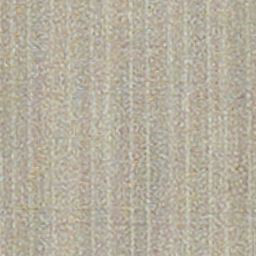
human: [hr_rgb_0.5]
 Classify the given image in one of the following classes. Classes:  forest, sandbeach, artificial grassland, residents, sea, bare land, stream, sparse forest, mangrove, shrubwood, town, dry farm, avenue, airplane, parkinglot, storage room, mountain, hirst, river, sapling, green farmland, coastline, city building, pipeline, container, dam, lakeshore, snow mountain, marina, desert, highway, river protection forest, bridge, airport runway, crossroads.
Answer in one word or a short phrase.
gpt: dry farm